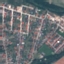
Land use / land cover: Residential